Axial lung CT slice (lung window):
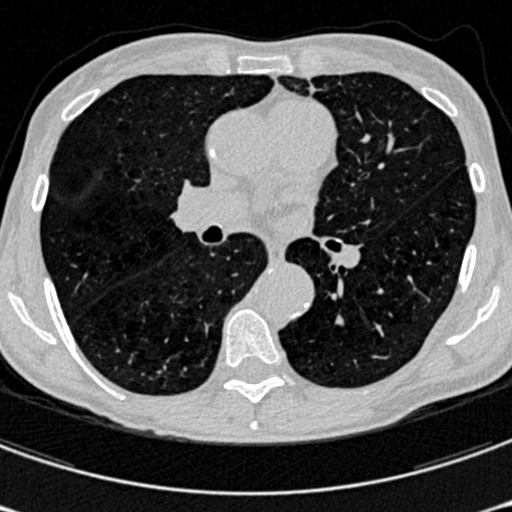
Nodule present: no